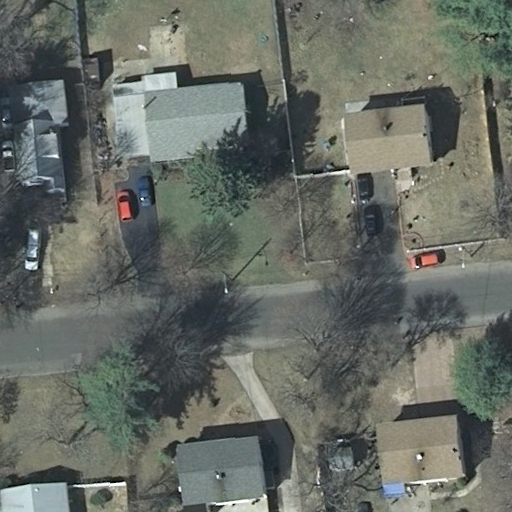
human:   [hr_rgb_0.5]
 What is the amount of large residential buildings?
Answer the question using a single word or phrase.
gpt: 0

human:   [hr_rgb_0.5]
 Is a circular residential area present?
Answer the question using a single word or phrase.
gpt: no

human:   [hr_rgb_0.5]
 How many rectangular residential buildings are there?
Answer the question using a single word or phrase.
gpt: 2

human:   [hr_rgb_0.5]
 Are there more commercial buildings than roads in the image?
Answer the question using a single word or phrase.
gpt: no

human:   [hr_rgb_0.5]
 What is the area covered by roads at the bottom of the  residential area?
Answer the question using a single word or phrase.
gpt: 0m2

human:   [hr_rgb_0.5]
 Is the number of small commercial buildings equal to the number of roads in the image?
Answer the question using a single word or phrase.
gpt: no

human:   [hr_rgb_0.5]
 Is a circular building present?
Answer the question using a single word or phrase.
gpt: no

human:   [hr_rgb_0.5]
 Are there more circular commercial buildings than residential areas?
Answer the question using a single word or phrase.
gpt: no

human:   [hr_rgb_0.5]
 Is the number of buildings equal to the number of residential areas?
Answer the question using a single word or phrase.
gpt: no

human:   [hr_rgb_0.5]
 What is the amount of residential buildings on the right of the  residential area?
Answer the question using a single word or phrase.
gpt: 6

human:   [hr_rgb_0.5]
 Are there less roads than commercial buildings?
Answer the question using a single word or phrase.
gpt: no

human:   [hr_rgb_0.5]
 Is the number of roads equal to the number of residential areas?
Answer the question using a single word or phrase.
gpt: yes

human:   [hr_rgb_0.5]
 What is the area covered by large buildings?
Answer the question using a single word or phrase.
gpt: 0m2

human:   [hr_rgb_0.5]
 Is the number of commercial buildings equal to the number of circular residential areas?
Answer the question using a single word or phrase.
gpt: yes

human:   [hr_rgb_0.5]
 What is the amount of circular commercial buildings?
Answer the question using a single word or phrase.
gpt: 0

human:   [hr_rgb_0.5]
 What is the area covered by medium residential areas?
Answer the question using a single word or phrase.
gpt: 0m2

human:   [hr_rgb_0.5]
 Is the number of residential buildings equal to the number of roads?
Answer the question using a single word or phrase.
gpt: no

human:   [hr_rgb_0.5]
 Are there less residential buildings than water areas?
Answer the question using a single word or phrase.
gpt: no

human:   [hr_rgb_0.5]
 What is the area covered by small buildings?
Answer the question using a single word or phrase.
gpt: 42m2

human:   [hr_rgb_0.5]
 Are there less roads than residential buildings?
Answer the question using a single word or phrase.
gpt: yes

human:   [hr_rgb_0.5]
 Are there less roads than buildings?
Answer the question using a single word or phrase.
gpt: yes

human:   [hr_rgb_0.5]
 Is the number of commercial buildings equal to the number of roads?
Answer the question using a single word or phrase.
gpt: no

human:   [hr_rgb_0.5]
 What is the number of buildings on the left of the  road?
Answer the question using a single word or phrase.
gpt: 2

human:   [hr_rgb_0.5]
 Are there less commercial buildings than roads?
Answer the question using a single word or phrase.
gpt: yes

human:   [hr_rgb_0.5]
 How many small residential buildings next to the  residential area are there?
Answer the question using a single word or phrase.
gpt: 1

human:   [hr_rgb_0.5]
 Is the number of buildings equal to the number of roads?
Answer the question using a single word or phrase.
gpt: no

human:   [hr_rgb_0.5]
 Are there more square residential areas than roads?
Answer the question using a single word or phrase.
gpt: no

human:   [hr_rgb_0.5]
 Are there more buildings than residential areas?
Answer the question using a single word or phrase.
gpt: yes

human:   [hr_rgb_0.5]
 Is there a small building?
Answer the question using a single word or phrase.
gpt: yes

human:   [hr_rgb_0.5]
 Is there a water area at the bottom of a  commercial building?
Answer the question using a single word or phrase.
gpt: no

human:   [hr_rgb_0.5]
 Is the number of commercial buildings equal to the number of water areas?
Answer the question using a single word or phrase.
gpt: yes

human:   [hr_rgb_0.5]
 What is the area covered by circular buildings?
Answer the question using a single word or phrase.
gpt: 0m2

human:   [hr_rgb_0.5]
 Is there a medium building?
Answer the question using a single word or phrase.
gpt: yes

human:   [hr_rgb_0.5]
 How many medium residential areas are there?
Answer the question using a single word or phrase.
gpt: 0

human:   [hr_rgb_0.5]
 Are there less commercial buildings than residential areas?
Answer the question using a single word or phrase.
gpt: yes

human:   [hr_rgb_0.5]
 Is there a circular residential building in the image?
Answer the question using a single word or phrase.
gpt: no